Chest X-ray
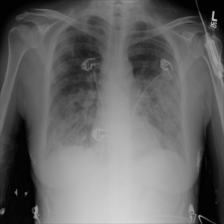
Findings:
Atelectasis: negative
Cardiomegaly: negative
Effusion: negative
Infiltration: positive
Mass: negative
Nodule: negative
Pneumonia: negative
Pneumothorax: negative
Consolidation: negative
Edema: negative
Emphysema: negative
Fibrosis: negative
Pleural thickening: negative
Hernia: negative